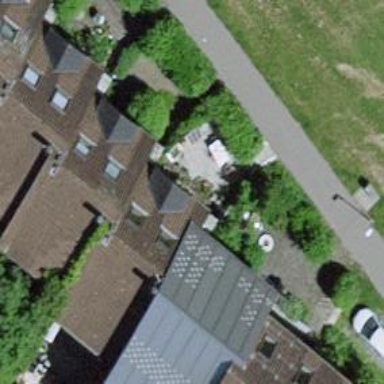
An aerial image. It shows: Detached building.